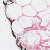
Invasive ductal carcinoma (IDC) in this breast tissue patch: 0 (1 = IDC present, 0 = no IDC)